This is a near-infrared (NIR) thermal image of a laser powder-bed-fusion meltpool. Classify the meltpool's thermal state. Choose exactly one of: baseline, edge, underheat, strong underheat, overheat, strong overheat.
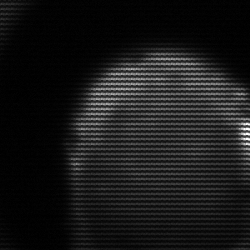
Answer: edge